Interaction volume radius: 5 \u00c5
Interaction volume height: 30 \u00c5
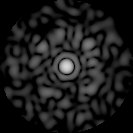
Disorder parameter: 0.7891